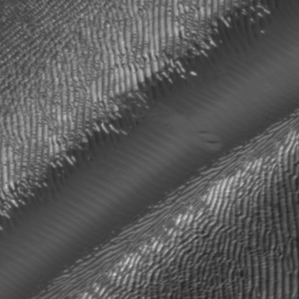
Label: frost